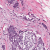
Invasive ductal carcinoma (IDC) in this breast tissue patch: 1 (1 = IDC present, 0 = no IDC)